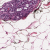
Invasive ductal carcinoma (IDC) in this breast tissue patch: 0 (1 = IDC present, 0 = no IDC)